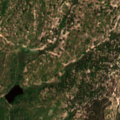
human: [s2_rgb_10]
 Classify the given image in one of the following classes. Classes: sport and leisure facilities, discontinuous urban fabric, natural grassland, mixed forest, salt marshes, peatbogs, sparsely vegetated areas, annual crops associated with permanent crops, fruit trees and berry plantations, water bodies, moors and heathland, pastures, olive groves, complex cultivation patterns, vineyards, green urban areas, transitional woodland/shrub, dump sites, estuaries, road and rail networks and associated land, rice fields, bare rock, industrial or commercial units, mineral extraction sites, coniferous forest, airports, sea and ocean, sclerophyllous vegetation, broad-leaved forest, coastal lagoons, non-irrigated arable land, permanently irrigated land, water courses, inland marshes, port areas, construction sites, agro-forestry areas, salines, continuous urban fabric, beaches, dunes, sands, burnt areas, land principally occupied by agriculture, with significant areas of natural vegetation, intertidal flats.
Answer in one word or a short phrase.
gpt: continuous urban fabric